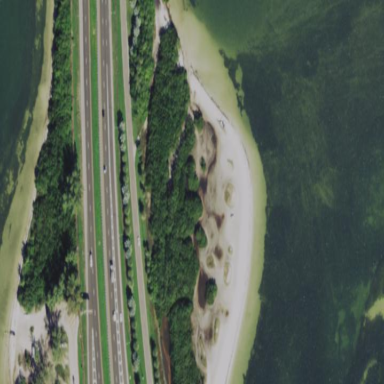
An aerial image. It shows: Beautiful beach with natural surroundings.